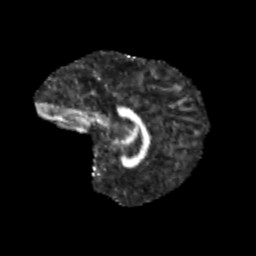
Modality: FA
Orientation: sagittal
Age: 9
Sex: male
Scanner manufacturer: siemens
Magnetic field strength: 3 T
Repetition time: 3.8 s
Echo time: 0.07 s